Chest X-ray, PA view. Patient: 65 years old, sex F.
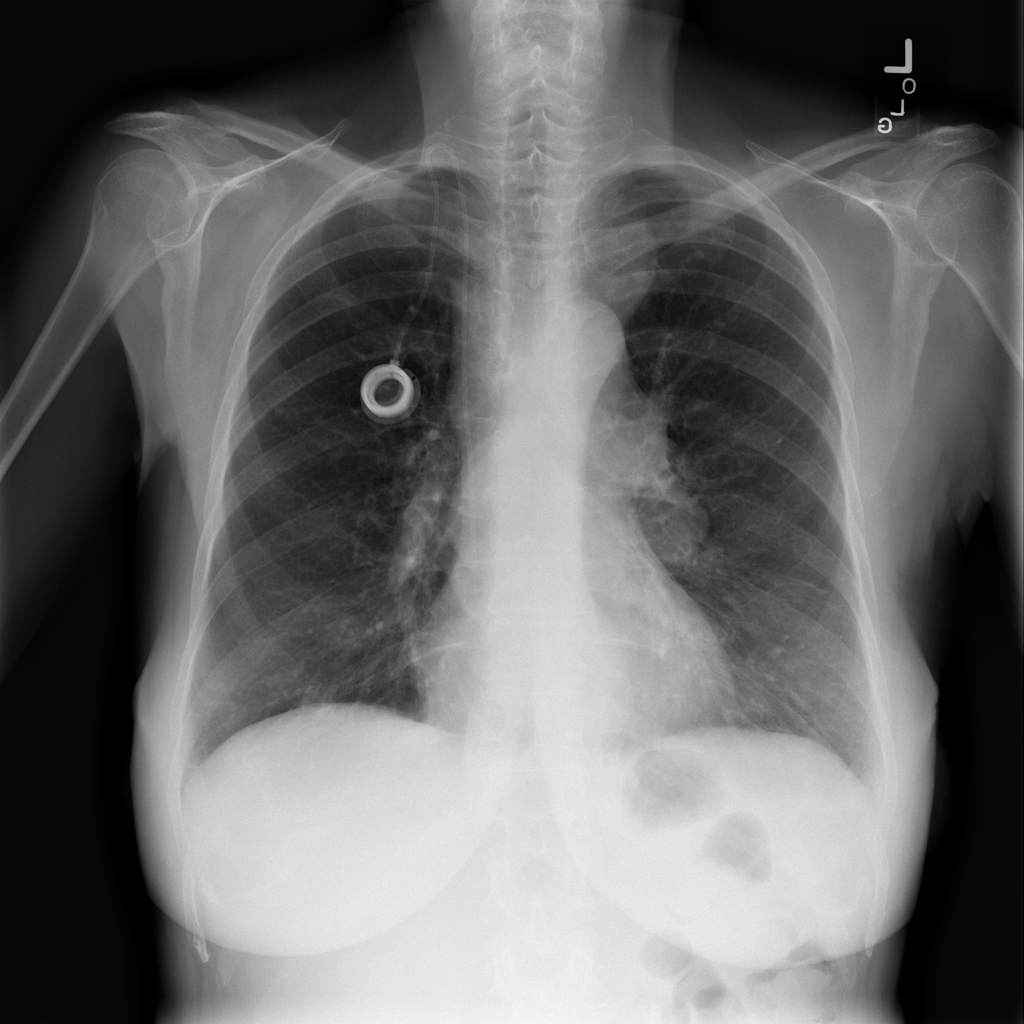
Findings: Mass